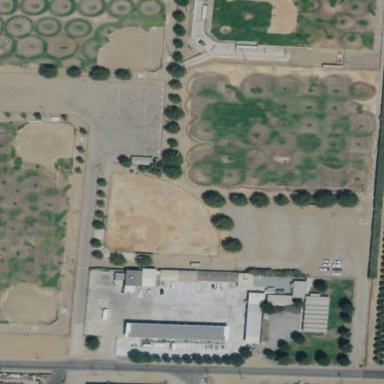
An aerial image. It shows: Sports centre specializing in baseball on leisure land.